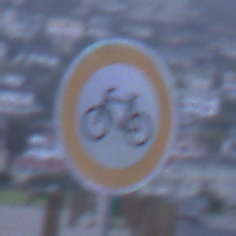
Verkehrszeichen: VerbotRadverkehr
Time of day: SunriseSunset
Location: Outdoor (Urban)
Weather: Overcast
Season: NotSpecified
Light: Natural